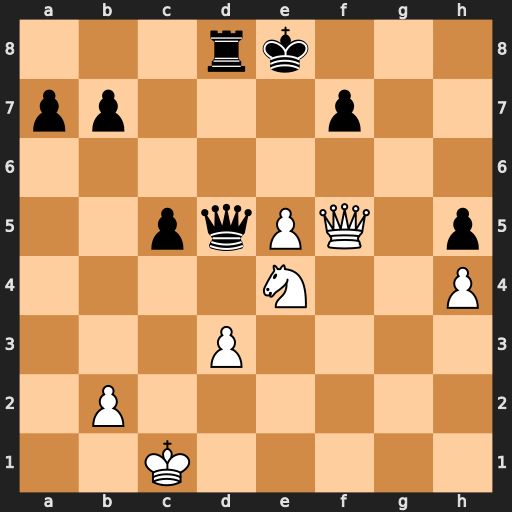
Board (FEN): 3rk3/pp3p2/8/2pqPQ1p/4N2P/3P4/1P6/2K5
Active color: w
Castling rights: -
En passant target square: -
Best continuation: Nf6+ Kf8 Nxd5